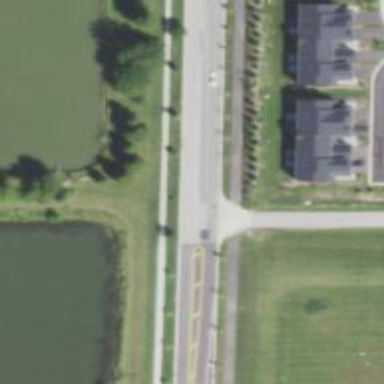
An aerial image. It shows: Residential road with asphalt surface and separate sidewalk.